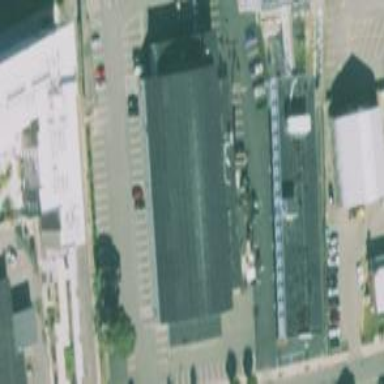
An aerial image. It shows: Building.